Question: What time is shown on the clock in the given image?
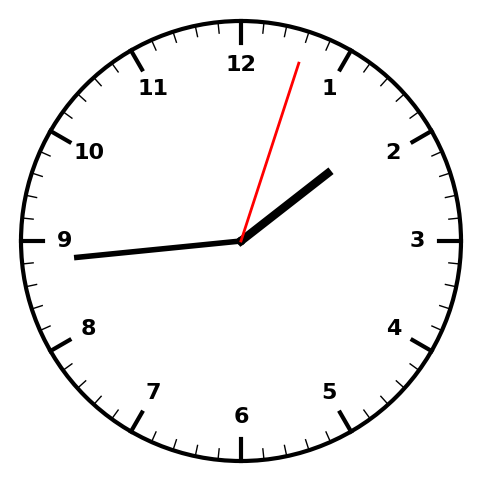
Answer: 01:44:03